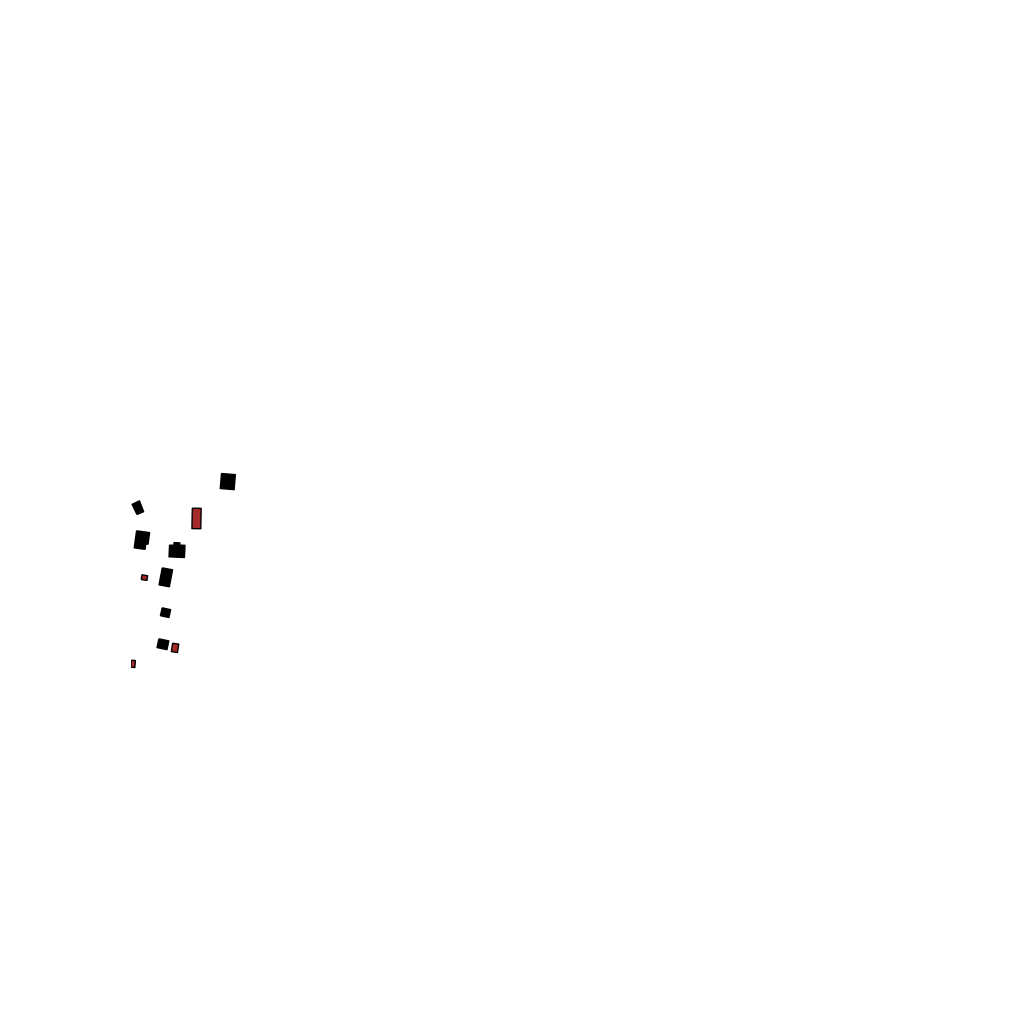
Tags: overhead vector_map, recreation, individual_rise, low_rise, density_1, Building, Facility, 1.0 km²